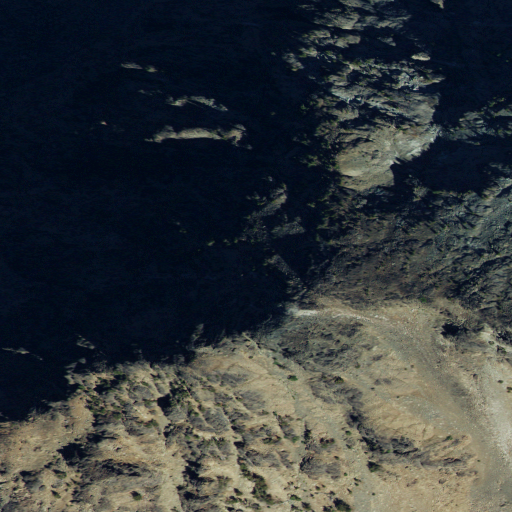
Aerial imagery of mountain in Idaho named She Devil containing shrub, evergreen forest, grassland, open water, and barren land